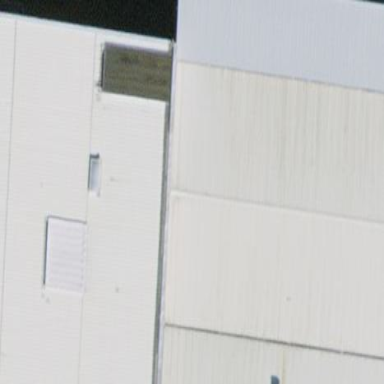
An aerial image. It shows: View of roof of building.